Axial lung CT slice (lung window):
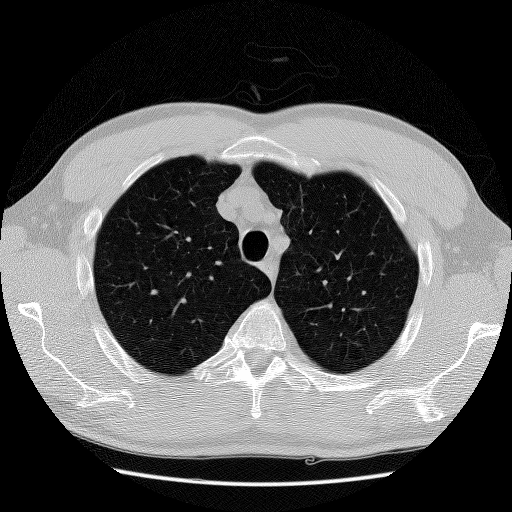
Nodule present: no